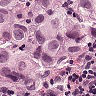
Metastatic tissue present: yes